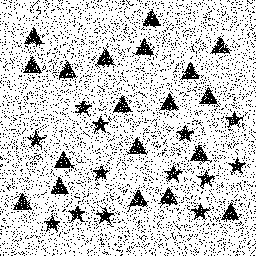
Squares: 0
Triangles: 19
Stars: 13
Total shapes: 32